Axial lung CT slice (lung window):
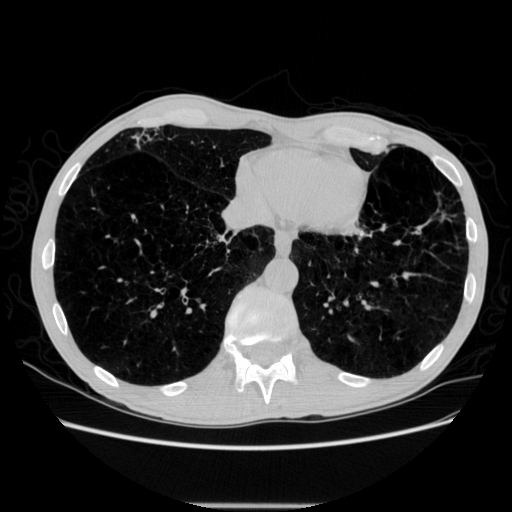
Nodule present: no